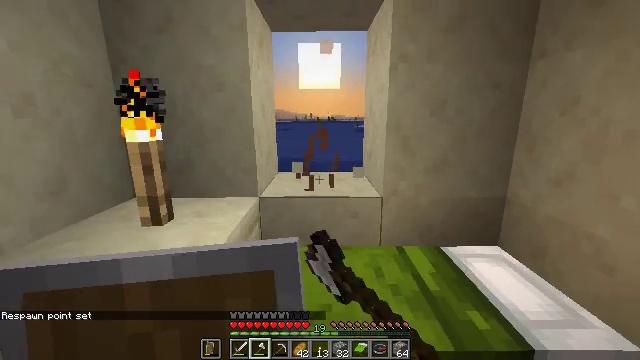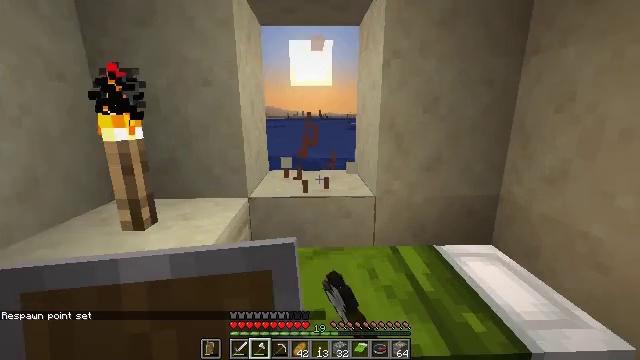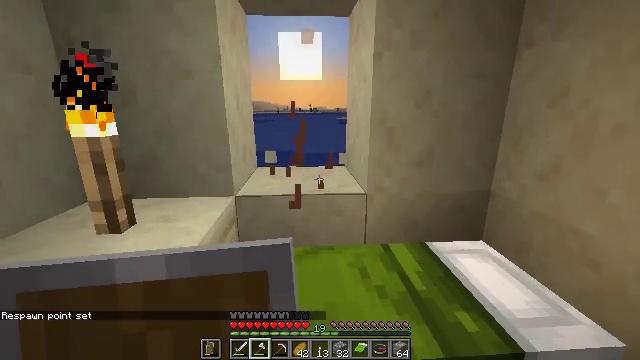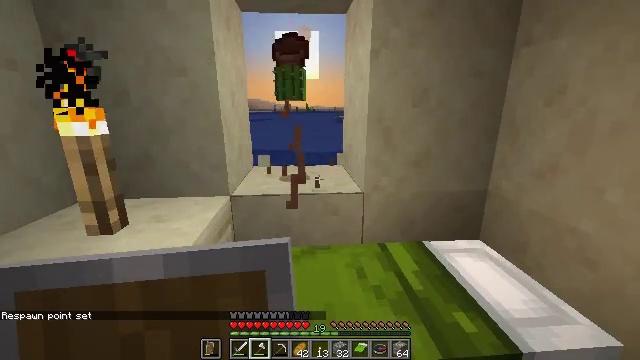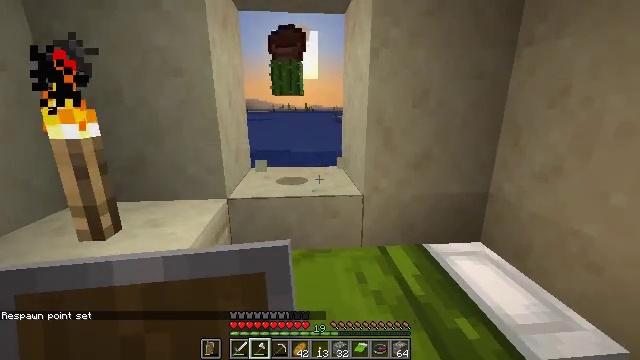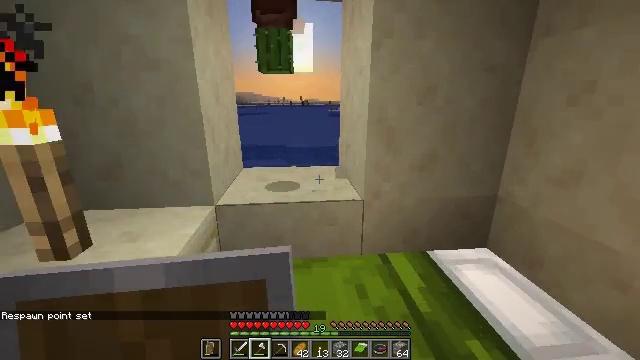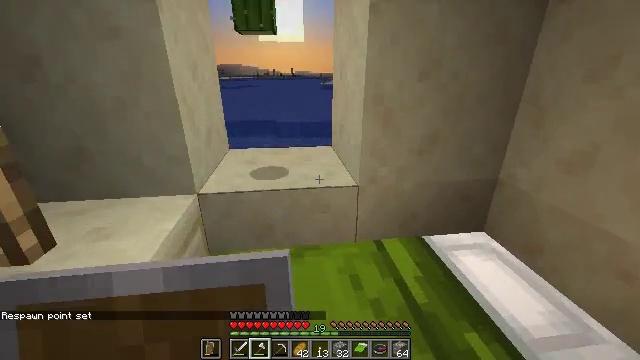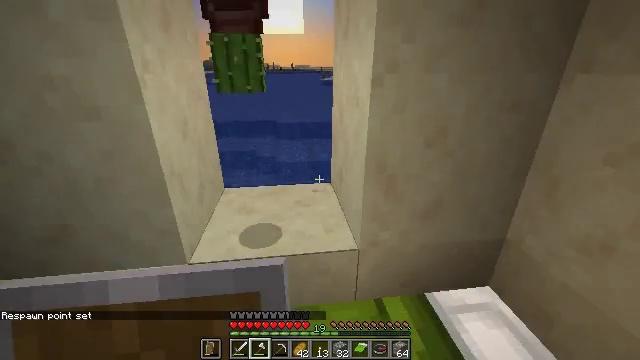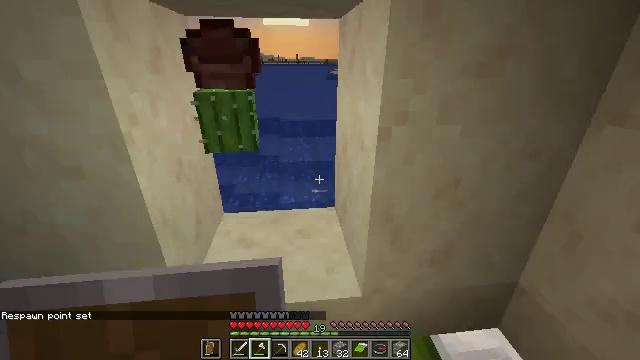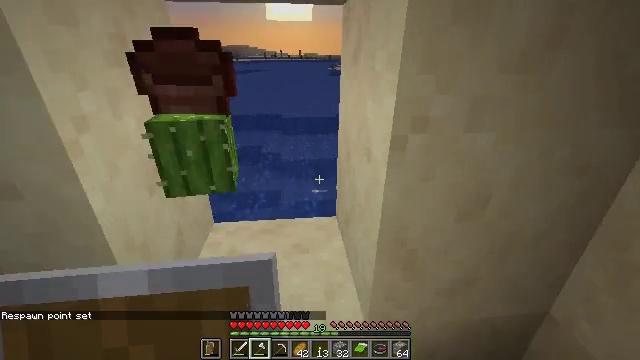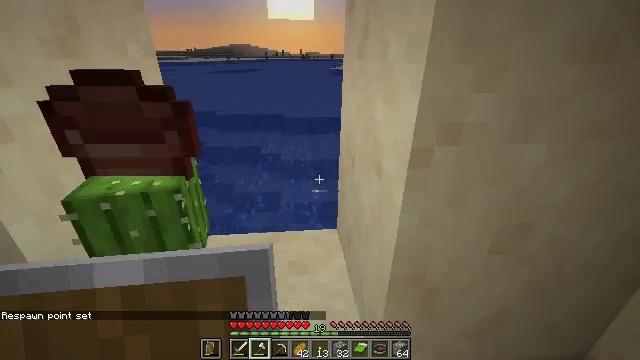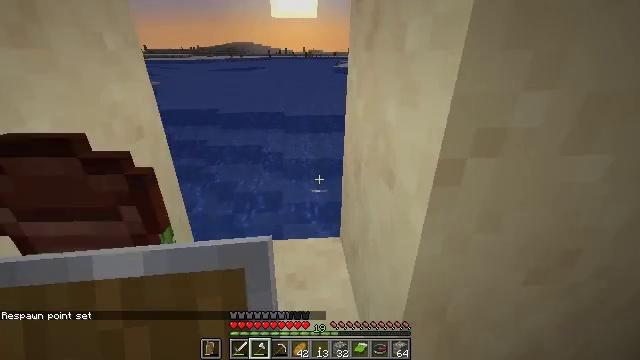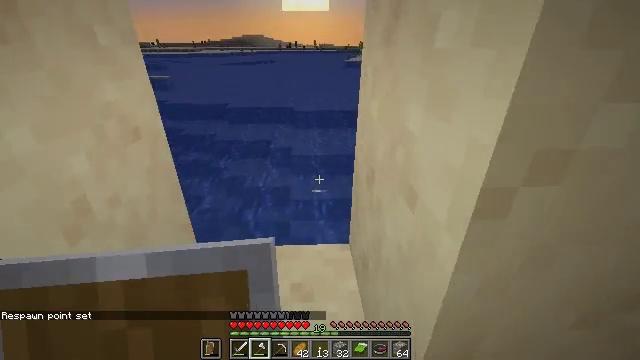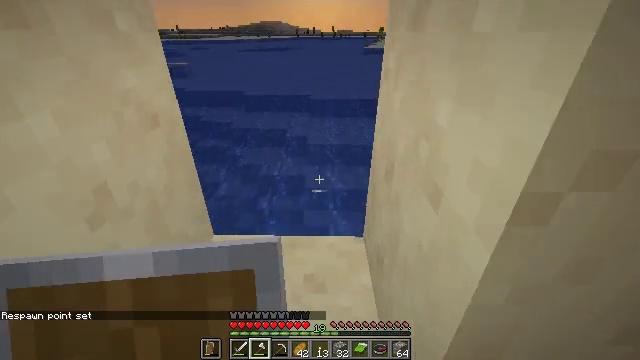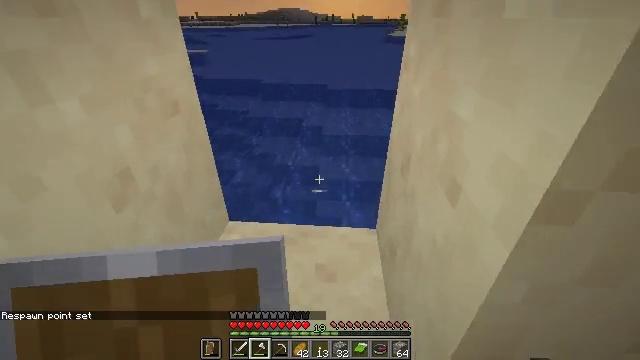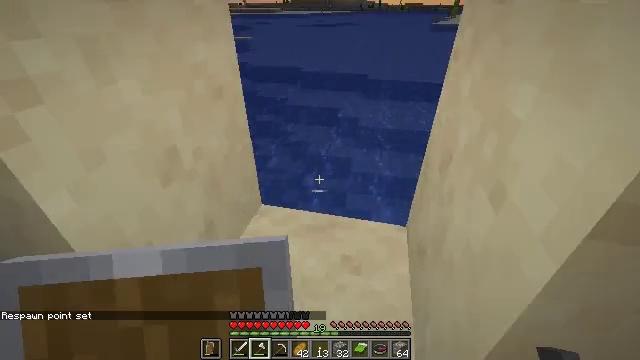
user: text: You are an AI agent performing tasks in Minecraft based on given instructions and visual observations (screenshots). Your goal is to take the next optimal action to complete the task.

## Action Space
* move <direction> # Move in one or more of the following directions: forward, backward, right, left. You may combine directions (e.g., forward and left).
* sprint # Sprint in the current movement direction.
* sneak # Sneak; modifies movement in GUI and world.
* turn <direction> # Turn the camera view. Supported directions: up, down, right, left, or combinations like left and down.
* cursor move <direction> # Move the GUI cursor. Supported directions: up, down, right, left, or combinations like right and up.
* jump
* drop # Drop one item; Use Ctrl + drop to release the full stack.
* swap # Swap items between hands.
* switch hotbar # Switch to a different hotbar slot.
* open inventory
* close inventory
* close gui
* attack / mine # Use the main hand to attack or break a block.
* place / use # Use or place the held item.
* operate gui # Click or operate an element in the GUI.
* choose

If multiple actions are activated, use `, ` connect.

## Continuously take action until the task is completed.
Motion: motion action
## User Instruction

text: Attack the potted cactus to pick it up.
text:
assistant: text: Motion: turn right
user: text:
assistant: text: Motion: turn right and down
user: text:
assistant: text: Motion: no_op
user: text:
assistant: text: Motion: move forward
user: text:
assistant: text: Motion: move forward, turn down
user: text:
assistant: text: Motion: move forward, turn right and down
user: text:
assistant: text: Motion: move forward, turn down
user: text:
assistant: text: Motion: move forward, turn left and down
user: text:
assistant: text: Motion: move forward
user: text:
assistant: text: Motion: move forward
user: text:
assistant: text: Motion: move forward
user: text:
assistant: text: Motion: turn left and down
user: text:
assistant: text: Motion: turn left and down
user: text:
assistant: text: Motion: turn left and down
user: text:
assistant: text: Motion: turn left and down
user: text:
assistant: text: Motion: turn left and down
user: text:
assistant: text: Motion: turn left and down
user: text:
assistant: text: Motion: turn left and down
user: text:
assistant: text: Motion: turn left
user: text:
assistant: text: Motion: turn left and up
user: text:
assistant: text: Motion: turn left and up
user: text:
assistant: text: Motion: move left, turn left
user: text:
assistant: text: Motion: move forward and move left
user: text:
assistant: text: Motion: move forward and move left
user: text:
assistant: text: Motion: move forward and move left, turn left and up
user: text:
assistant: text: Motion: move forward, turn left and up
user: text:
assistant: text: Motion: move forward, turn left and up
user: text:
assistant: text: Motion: move forward, turn left and up
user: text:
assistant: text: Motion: move forward, turn left and up
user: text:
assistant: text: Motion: move forward, turn left and up